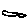
Label: cloud